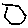
Label: hexagon